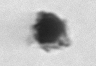
Label: detritus